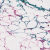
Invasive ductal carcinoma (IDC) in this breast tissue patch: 0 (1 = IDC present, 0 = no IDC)